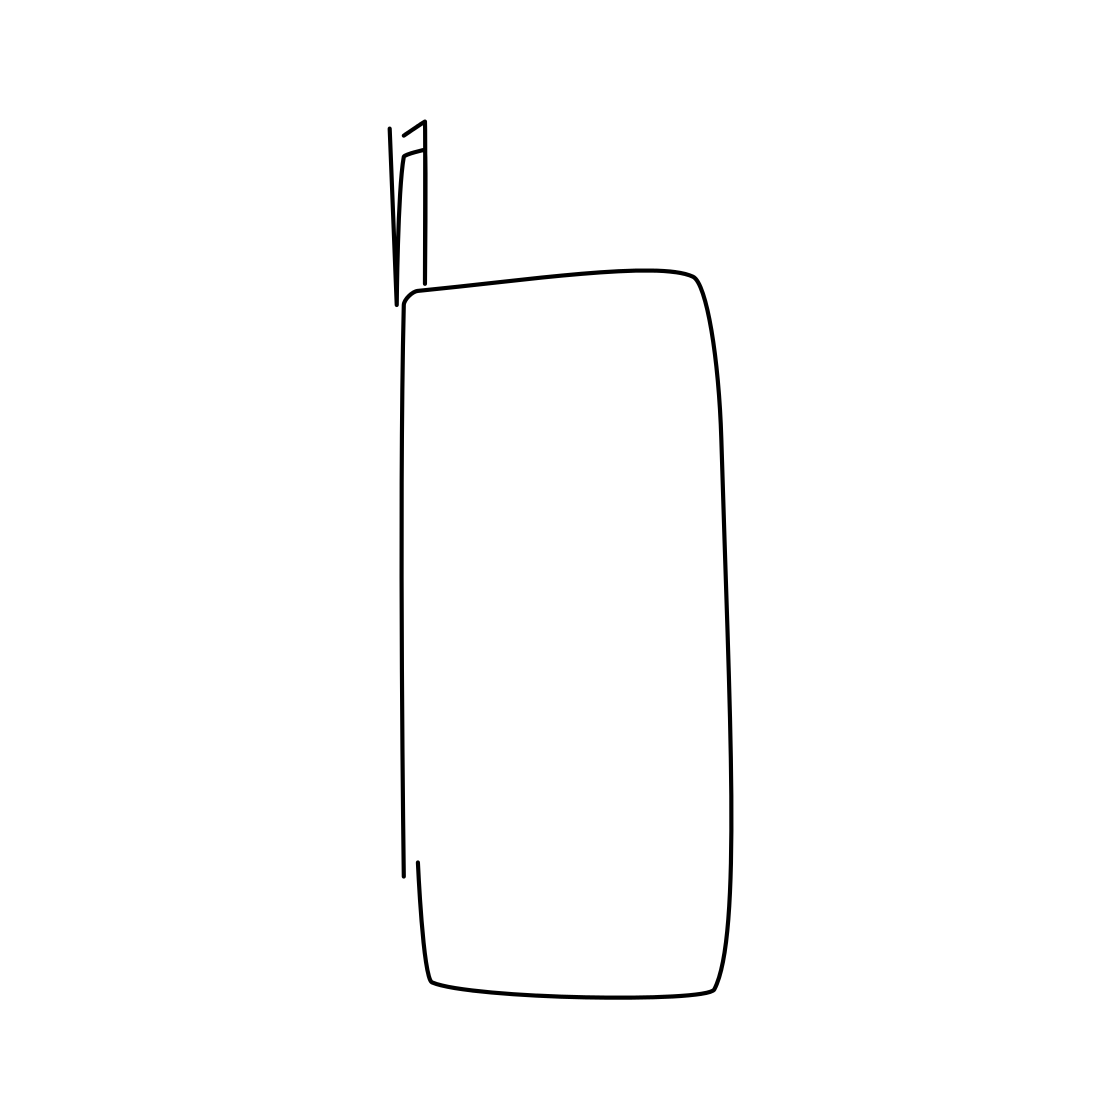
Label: walkie talkie